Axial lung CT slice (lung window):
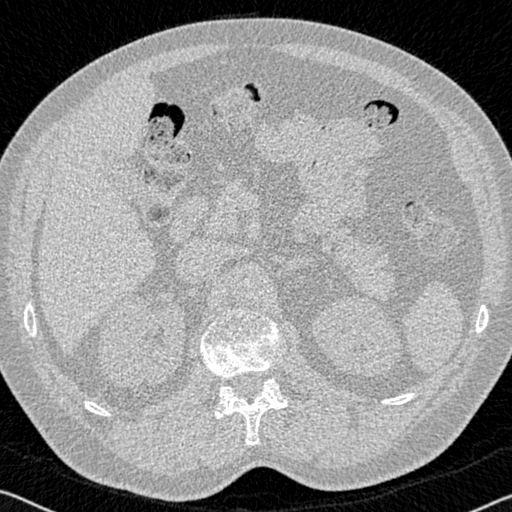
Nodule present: no